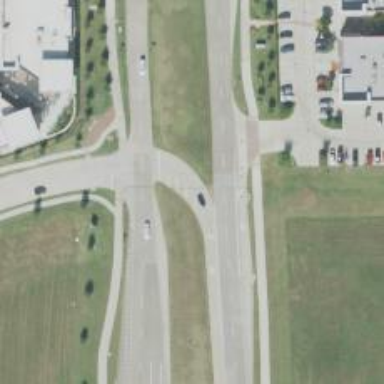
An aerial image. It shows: Secondary link road.